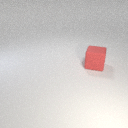
large red rubber cube